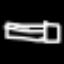
Label: pencil